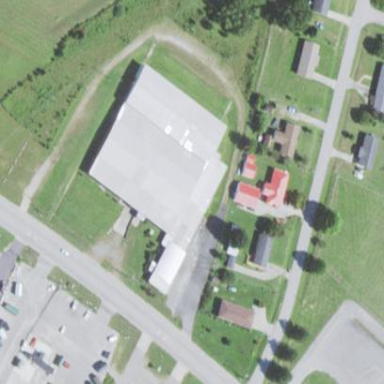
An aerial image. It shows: Commercial building.